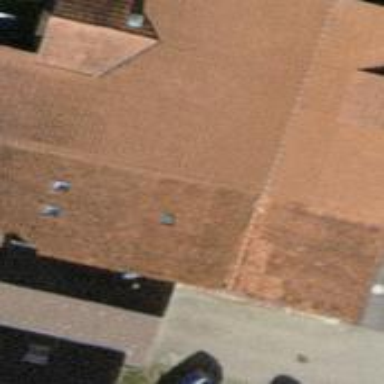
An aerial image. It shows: Gabled roof on farm auxiliary building.